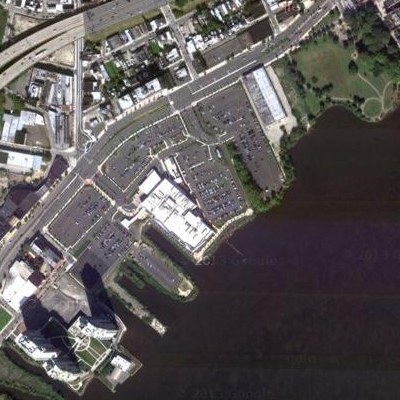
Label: gParking